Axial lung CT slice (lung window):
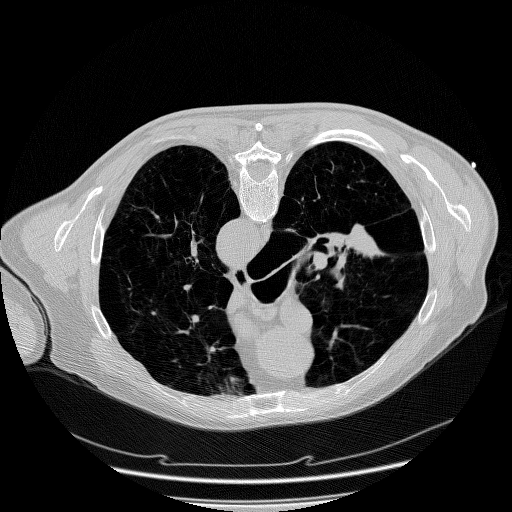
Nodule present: no